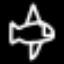
Label: airplane